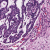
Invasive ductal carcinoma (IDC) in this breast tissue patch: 1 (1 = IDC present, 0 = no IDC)